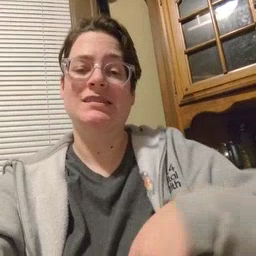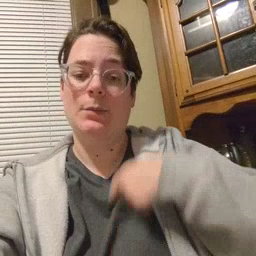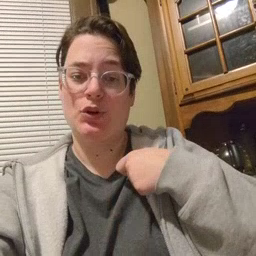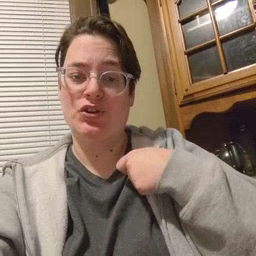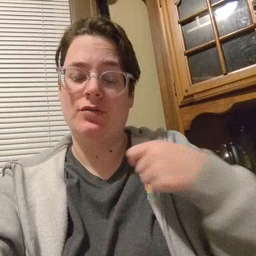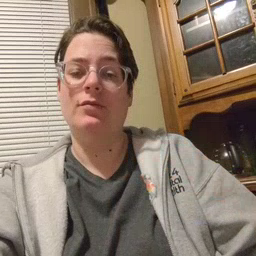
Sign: zipper